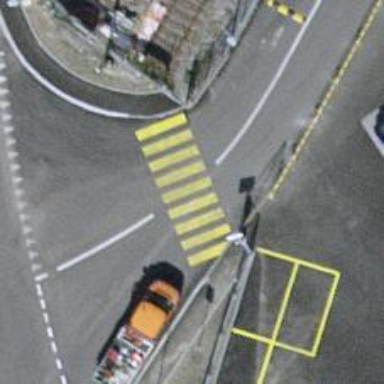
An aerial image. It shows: Marked road crossing.